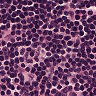
Metastatic tissue present: no